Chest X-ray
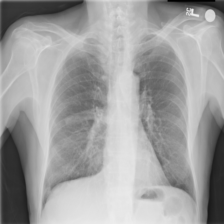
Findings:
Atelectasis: negative
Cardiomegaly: negative
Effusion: negative
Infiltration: negative
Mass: negative
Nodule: negative
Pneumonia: negative
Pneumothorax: negative
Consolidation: negative
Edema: negative
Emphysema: negative
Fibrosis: negative
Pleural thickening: negative
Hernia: negative